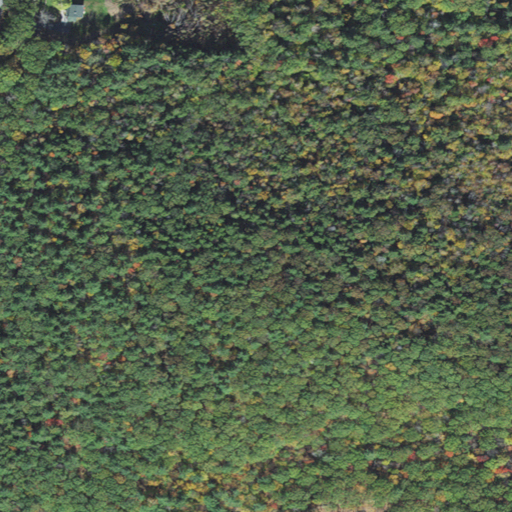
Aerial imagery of mountain in Massachusetts named Frye Hill containing mixed forest, deciduous forest, evergreen forest, open development, and medium intensity development